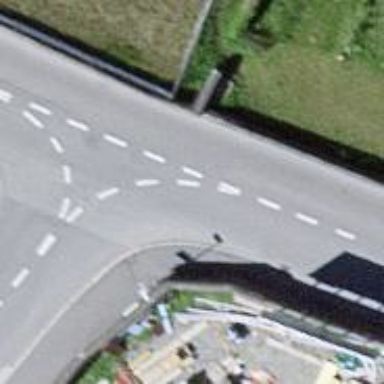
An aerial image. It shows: Bus stop with platform for public transport.